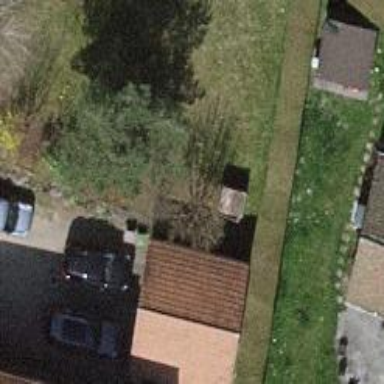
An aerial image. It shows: Deciduous broadleaved tree in garden.